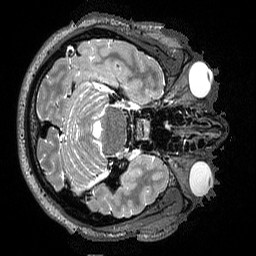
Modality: T2w
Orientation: axial
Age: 29
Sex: male
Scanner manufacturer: siemens
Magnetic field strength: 3 T
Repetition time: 3.2 s
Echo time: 0.564 s